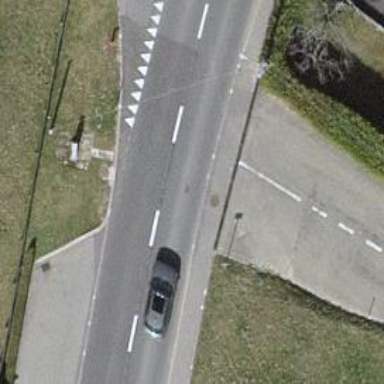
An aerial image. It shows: Unmarked crossing on asphalt footway.